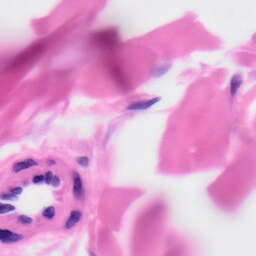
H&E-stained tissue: Skin